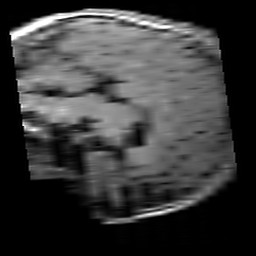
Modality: T1w
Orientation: sagittal
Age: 27
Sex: male
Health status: healthy
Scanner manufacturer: siemens
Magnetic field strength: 3 T
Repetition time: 4.1 s
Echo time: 0.0085 s